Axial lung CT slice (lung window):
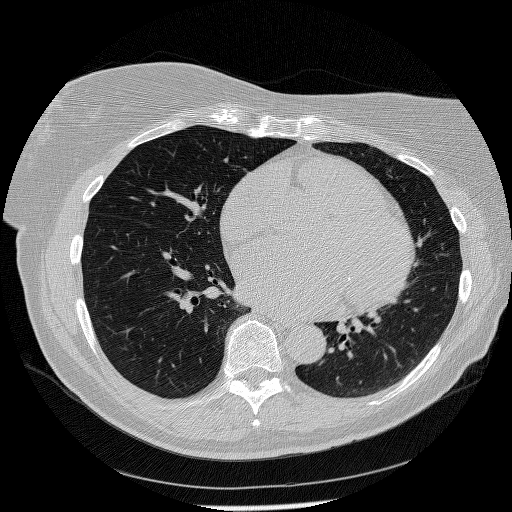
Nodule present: no